Question: I've a CSV with list of values that are passed in via each POST request and I would like to store a response attribute eg. response_some_id, that generated for each unique POST request.
Once I obtain the array for that set, I would like to run the GET requests on that array; please let me know if I need more details that could help.

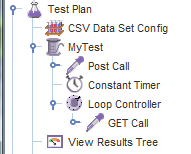
Answer: 1. Add a Beanshell Post Processor as a child of your "Post Call"
2. Add the code into the Post Processor's "Script" area vars.put("response_some_id_" + ${__counter(TRUE,)}, "foo");
The code above will generate following JMeter Variables: response_some_id1=foo
response_some_id2=foo
response_some_id3=foo
response_some_id4=foo
response_some_id5=foo
If you have "response_some_id" variable you can substitute "foo" bit with vars.get("response_some_id")
3. Change your Loop Controller to ForEach Controller. Configure the ForEach Controller as follows: Input Variable Prefix: response_some_id Start Index: 0 End Index: how many IDs do you have. You can leave this blank. Output Variable Name: anything meaningful, it will hold current "response_some_id_N" value. I.e. current_response_id Leave Add "_" before the number ticked
4. Use ${current_response_id} in your "Get Call"
Reference material:
- <URL>